Question: I have been having a lot of trouble trying to set the action bar text color using android-support-v7-appcompat. I was able to change the selector color from the default color to a light grey however now when I select something the text color changes as well. I want the text color to stay black when the user makes a selection. Any ideas? Thanks!

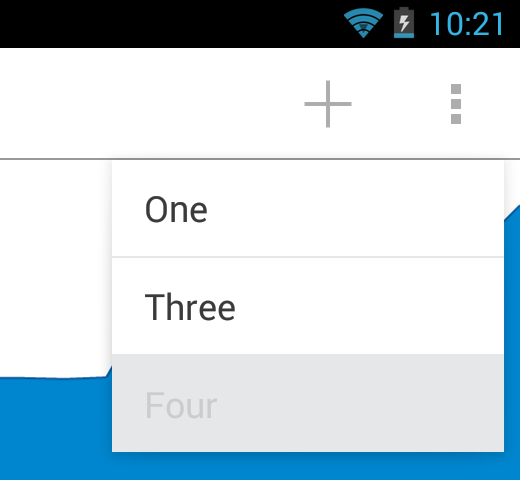
Answer: in my themes.xml, this did the trick
'''
<style name="AppTheme.AppCompat.Light" parent="@style/Theme.AppCompat.Light">
<item name="android:itemTextAppearance">@style/MenuTextAppearance</item>
</style>
<style name="MenuTextAppearance">
<item name="android:textColor">@android:color/black</item>
</style>
'''
Additionally, I found you could use a spannable string to customize the text color of the menuItems programmatically. This caused the app to crash when using appcompay-v7 however others have had success with Sherlock, Holo, etc. Example:
'''
@Override
public void onCreateOptionsMenu(Menu menu, MenuInflater inflater) {
inflater.inflate(R.menu.your_menu, menu);
int positionOfMenuItem = 0; // or whatever...
MenuItem item = menu.getItem(positionOfMenuItem);
SpannableString s = new SpannableString("My red MenuItem");
s.setSpan(new ForegroundColorSpan(Color.RED), 0, s.length(), 0);
item.setTitle(s);
}
'''
<URL>
This would be great if you want different menu items to have different colors.